Question: I use google line chart but I cant success to assing source to chart.
script
'''
<script type="text/javascript">
// Load the Visualization API and the piechart package.
google.load('visualization', '1', { 'packages': ['corechart'] });
// Set a callback to run when the Google Visualization API is loaded.
google.setOnLoadCallback(drawChart);
function drawChart() {
var jsonData = $.ajax({
url: '@Url.Action("AylikOkumalar", "Enerji")',
dataType: "json",
async: false
}).responseText;
var rows = new google.visualization.DataTable(jsonData);
var data = new google.visualization.DataTable();
data.addColumn('date', 'Date');
data.addColumn('number', 'T1');
data.addColumn('number', 'T2');
data.addColumn('number', 'T3');
data.addRows(rows);
// Instantiate and draw our chart, passing in some options.
var chart = new google.visualization.LineChart(document.getElementById('chart_div')).draw(data, { curveType: "function",
width: 700, height: 400,
vAxis: { maxValue: 10 }
}
);
}
</script>
'''
action
'''
public ActionResult AylikOkumalar()
{
IEnumerable<TblSayacOkumalari> sayac_okumalari = entity.TblSayacOkumalari;
var sonuc = sayac_okumalari.Select(x => new
{
okuma_tarihi = ((DateTime)x.okuma_tarihi).ToShortDateString(),
T1 = (int)x.toplam_kullanim_T1,
T2 = (int)x.toplam_kullanim_T2,
T3 = (int)x.toplam_kullanim_T3
});
return Json(sonuc, JsonRequestBehavior.AllowGet);
}
'''
json output

and script error:
'''
Argument given to addRows must be either a number or an array.
'''
I use it first time. So I dont know what should I do. How can use charts with mvc 3. there is no example enough.
Thanks.
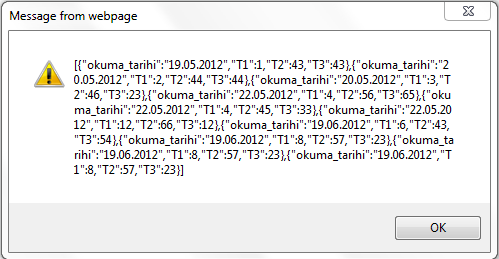
Answer: '''
data.addRows(rows);
'''
'rows' should be an array - something like :
'''
data.addRows([
[new Date(1977,2,28)], 1, 2, 3],
[new Date(1977,2,28)], 1, 2, 3]
]);
'''
or your jsonData could be instead the whole structure :
'''
{
"cols": [
{"id": "", "label": "Date", "type": "date"},
{"id": "", "label": "T1", "type": "number"}
],
"rows": [
{"c":[{"v": "Apr 24th"}, {"v": 56000} ]},
{"c":[{"v": "May 3rd" }, {"v": 68000} ]}
]
}
'''